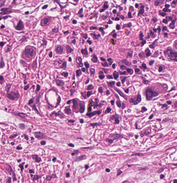
Tumor epithelial tissue: yes
Tumor-associated stroma tissue: yes
Normal tissue: no